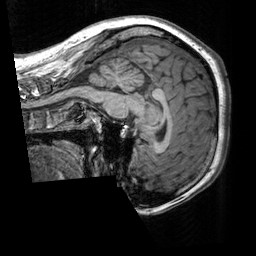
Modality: T1w
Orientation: sagittal
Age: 29
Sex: female
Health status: healthy
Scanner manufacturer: siemens
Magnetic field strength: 3 T
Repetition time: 2.3 s
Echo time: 0.00303 s